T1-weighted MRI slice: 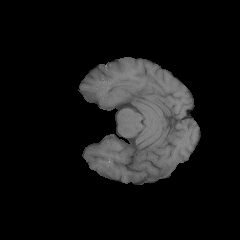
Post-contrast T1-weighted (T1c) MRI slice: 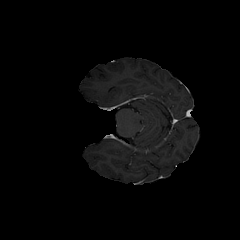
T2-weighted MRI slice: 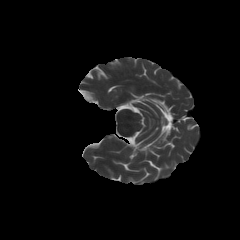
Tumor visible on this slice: no